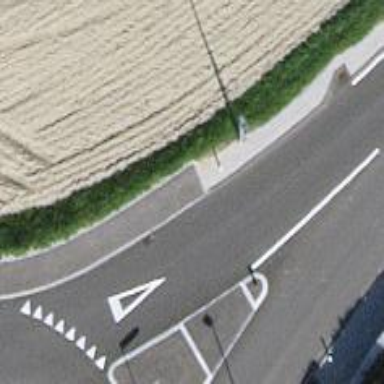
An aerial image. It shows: Kerb serving as barrier.